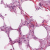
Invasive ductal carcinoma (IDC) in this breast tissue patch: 0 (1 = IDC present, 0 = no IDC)